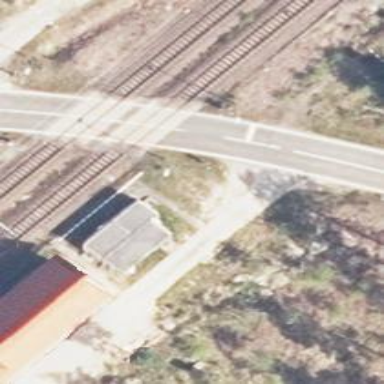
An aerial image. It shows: Level crossing along the railway.